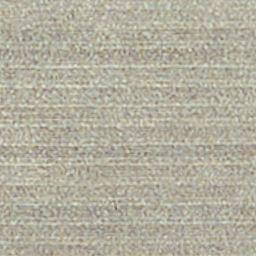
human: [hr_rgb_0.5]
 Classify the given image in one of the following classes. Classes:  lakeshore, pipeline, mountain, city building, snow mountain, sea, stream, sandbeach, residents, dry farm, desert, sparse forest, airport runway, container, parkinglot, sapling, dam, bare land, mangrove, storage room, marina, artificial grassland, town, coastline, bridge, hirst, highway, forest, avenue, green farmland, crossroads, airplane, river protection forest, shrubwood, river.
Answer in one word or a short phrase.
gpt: dry farm